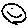
Label: smiley face